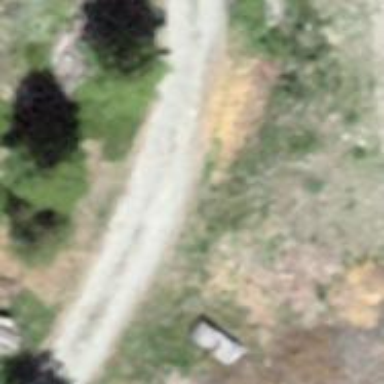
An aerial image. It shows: Gravel track of grade3 type.